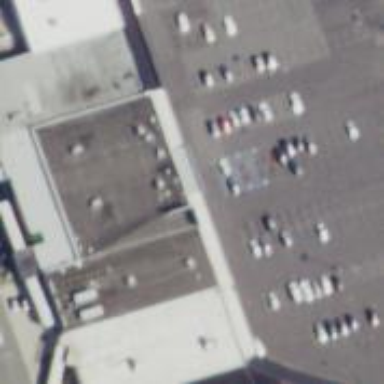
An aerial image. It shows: Supermarket.